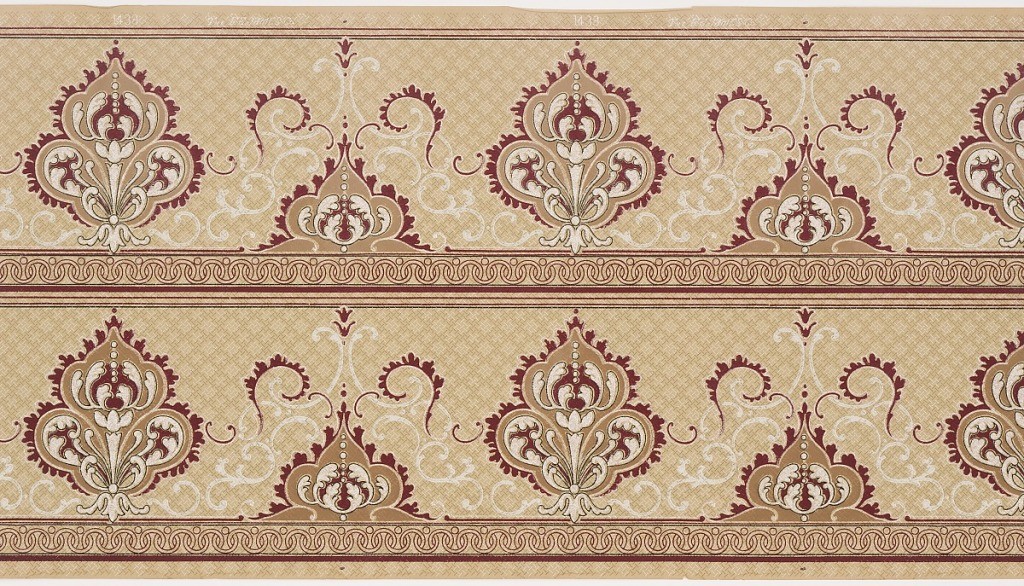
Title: Frieze
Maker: F. E. James Co., New York, New York
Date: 1905–1915
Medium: Machine-printed paper, liquid mica
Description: Alternating large and small rounded arabesques or medallions, with scrolls. Printed in dark and light pink and white on woven-like ground. Two borders printed across the width.